Question: So, I am using Google Doc Viewer to show .docx documents and it works fine, but it sometimes takes too much time to load and times out. I tried the Microsoft one and it looks pretty fast, but my problem is I need it to be in Spanish.
In the case of Google Doc Viewer I am using this syntax:
'''
<iframe src="https://docs.google.com/gview?embedded=true&hl=es_LA&url=https://myserver/file.docx" width="100%" height="350" style="border: solid 1px #DDD; margin-bottom: 1rem;"></iframe>
'''
As you can see the 'hl=es_LA' indicates the language. The final result shows something like this in terms of language:

The syntax for the Microsoft one is:
'''
<iframe src="https://view.officeapps.live.com/op/embed.aspx?src=https://myserver/file.docx&amp;wdStartOn=1&amp;wdPrint=0&amp;wdEmbedCode=0" width="100%" height="350px" frameborder="0"></iframe>
'''
I tried adding 'lang' or 'language' to the query parameters, but it didn't make any difference. I always get it in English.
Is there a way to configure the language the way it's configured with Google Doc Viewer or does it take the default OS language / Browser Language for the embedding?
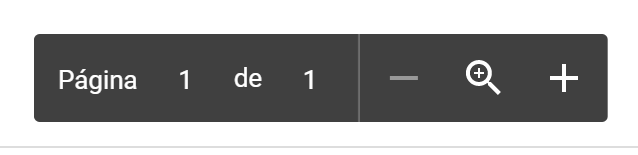
Answer: To change the language of Office Online Doc Viewer via URL parameters you need to add 'ui=your_locale'.
In your case, the URL would be 'https://view.officeapps.live.com/op/embed.aspx?src=https://myserver/file.docx&wdStartOn=1&wdPrint=0&wdEmbedCode=0&ui=es-ES'